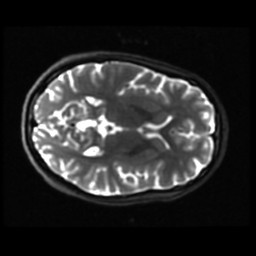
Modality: T2w
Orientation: axial
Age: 23
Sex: female
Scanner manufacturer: ge
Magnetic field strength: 3 T
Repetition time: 8.947 s
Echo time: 0.09798 s